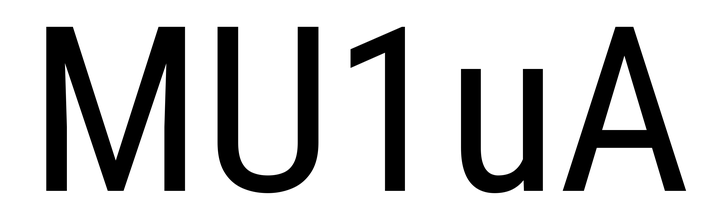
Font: Roboto_Condensed_Regular